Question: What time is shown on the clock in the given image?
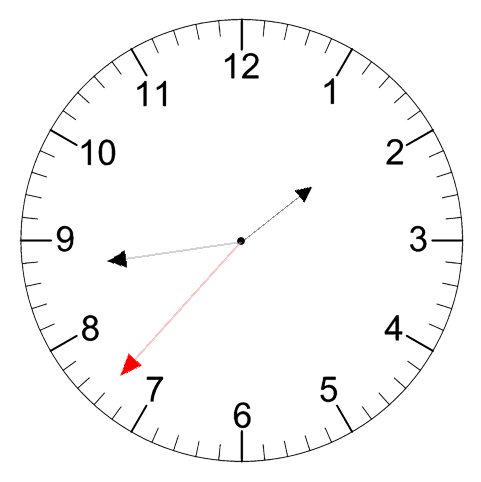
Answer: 01:43:37